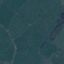
Land use / land cover: Pasture